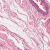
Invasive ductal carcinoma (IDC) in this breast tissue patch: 0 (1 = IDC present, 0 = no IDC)